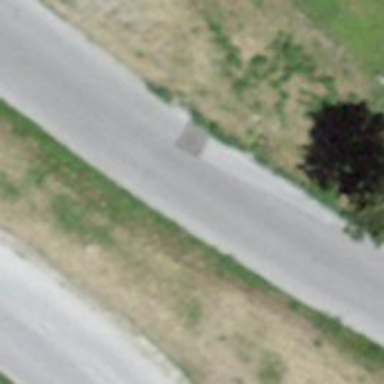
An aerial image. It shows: Unclassified road with asphalt surface.